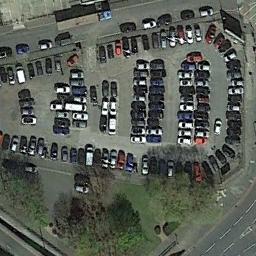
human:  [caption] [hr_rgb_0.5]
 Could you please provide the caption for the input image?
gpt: The parking lot is full of cars next to some trees .

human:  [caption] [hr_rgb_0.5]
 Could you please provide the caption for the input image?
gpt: There are many yellow signs in the parking lot .